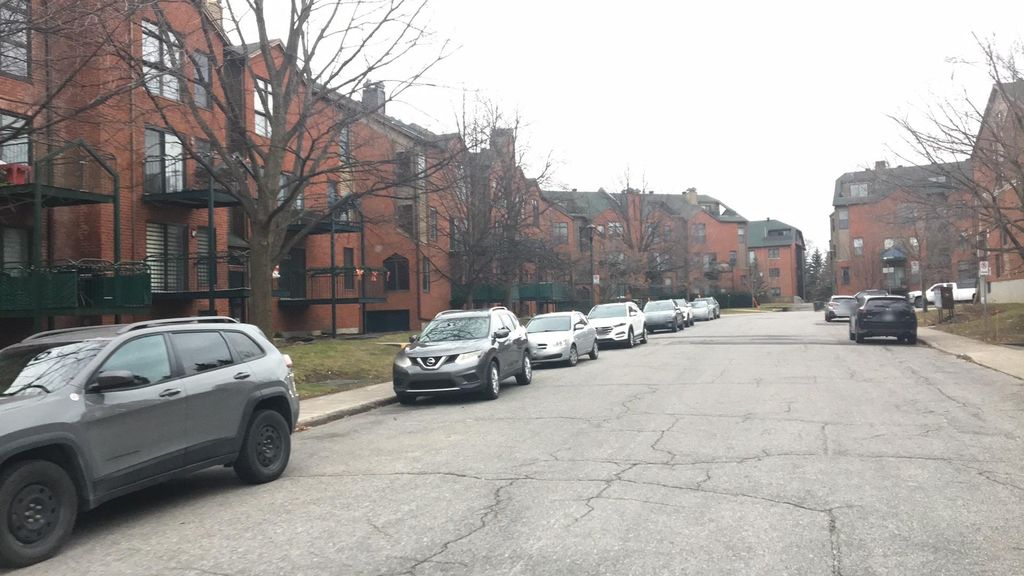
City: montreal